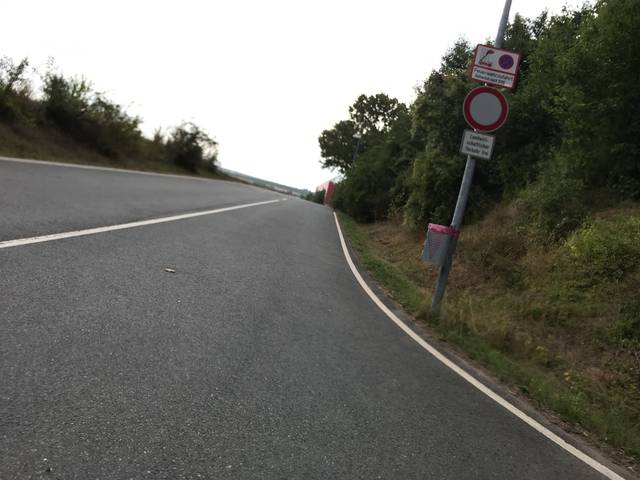
Region: Germany
Coordinates: 49.985, 8.231